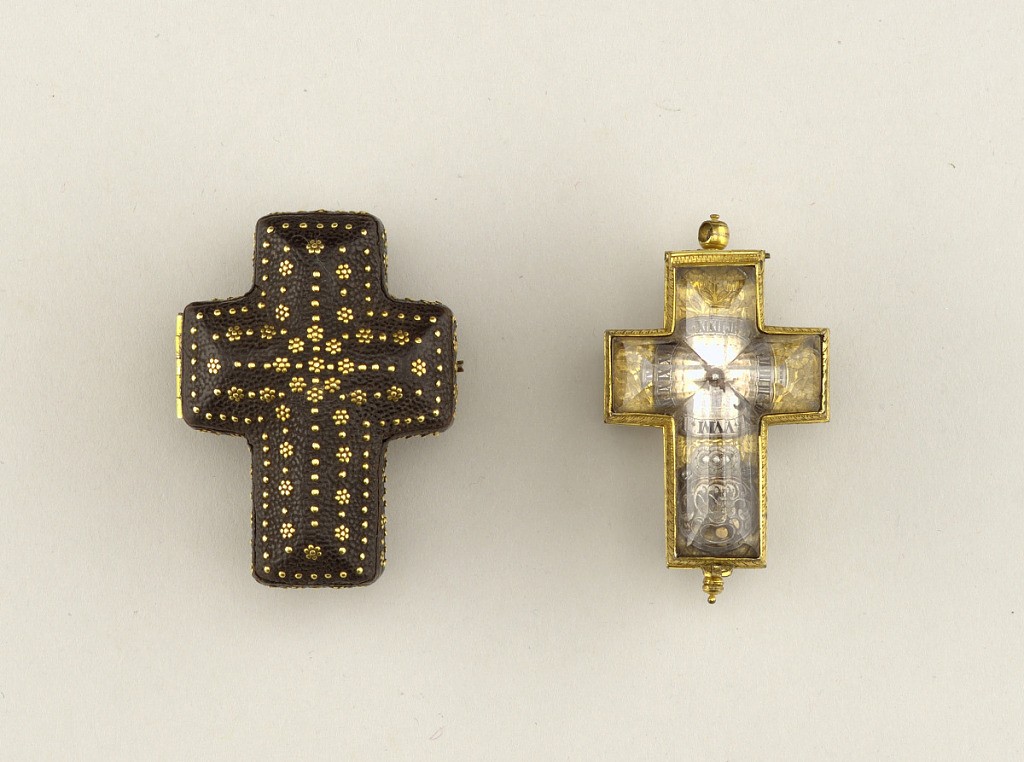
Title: Cruciform watch
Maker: Saloman Coster
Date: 17th century
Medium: Gilt-bronze, rock crystal, brass, silver, steel, leather and silk case
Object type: Watch
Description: Cruciform crystal case cut with wide inclined facets; hinged cover on front only; bronze-gilt rims engraved with feathering; gilt dial plate decorated in champlevé engraving with sprays of carnations and tulips; applied silver hour disk numbered I to XII; single steel hand; below dial, applied silver plate engraved with scrolls, with curved slot through which ''bob'' on spring balance is seen; brass movement hinged on same pin as cover; fuzee with chain; verge escapement with pierced cock over escape wheel which protrudes through aperture in top  plate; tangent screw and regulator disk with cogged edge, the two bearing pieces blued steel; square Egyptian pillars. Outer case black shagreen leather piqué with small gold cloux over  brass base; lined with faded coral-colored plush.???